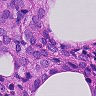
Metastatic tissue present: yes